Interaction volume radius: 5 \u00c5
Interaction volume height: 20 \u00c5
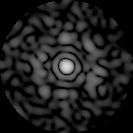
Disorder parameter: 0.8139